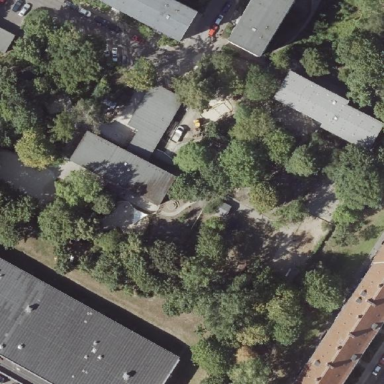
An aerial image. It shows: Kindergarten.